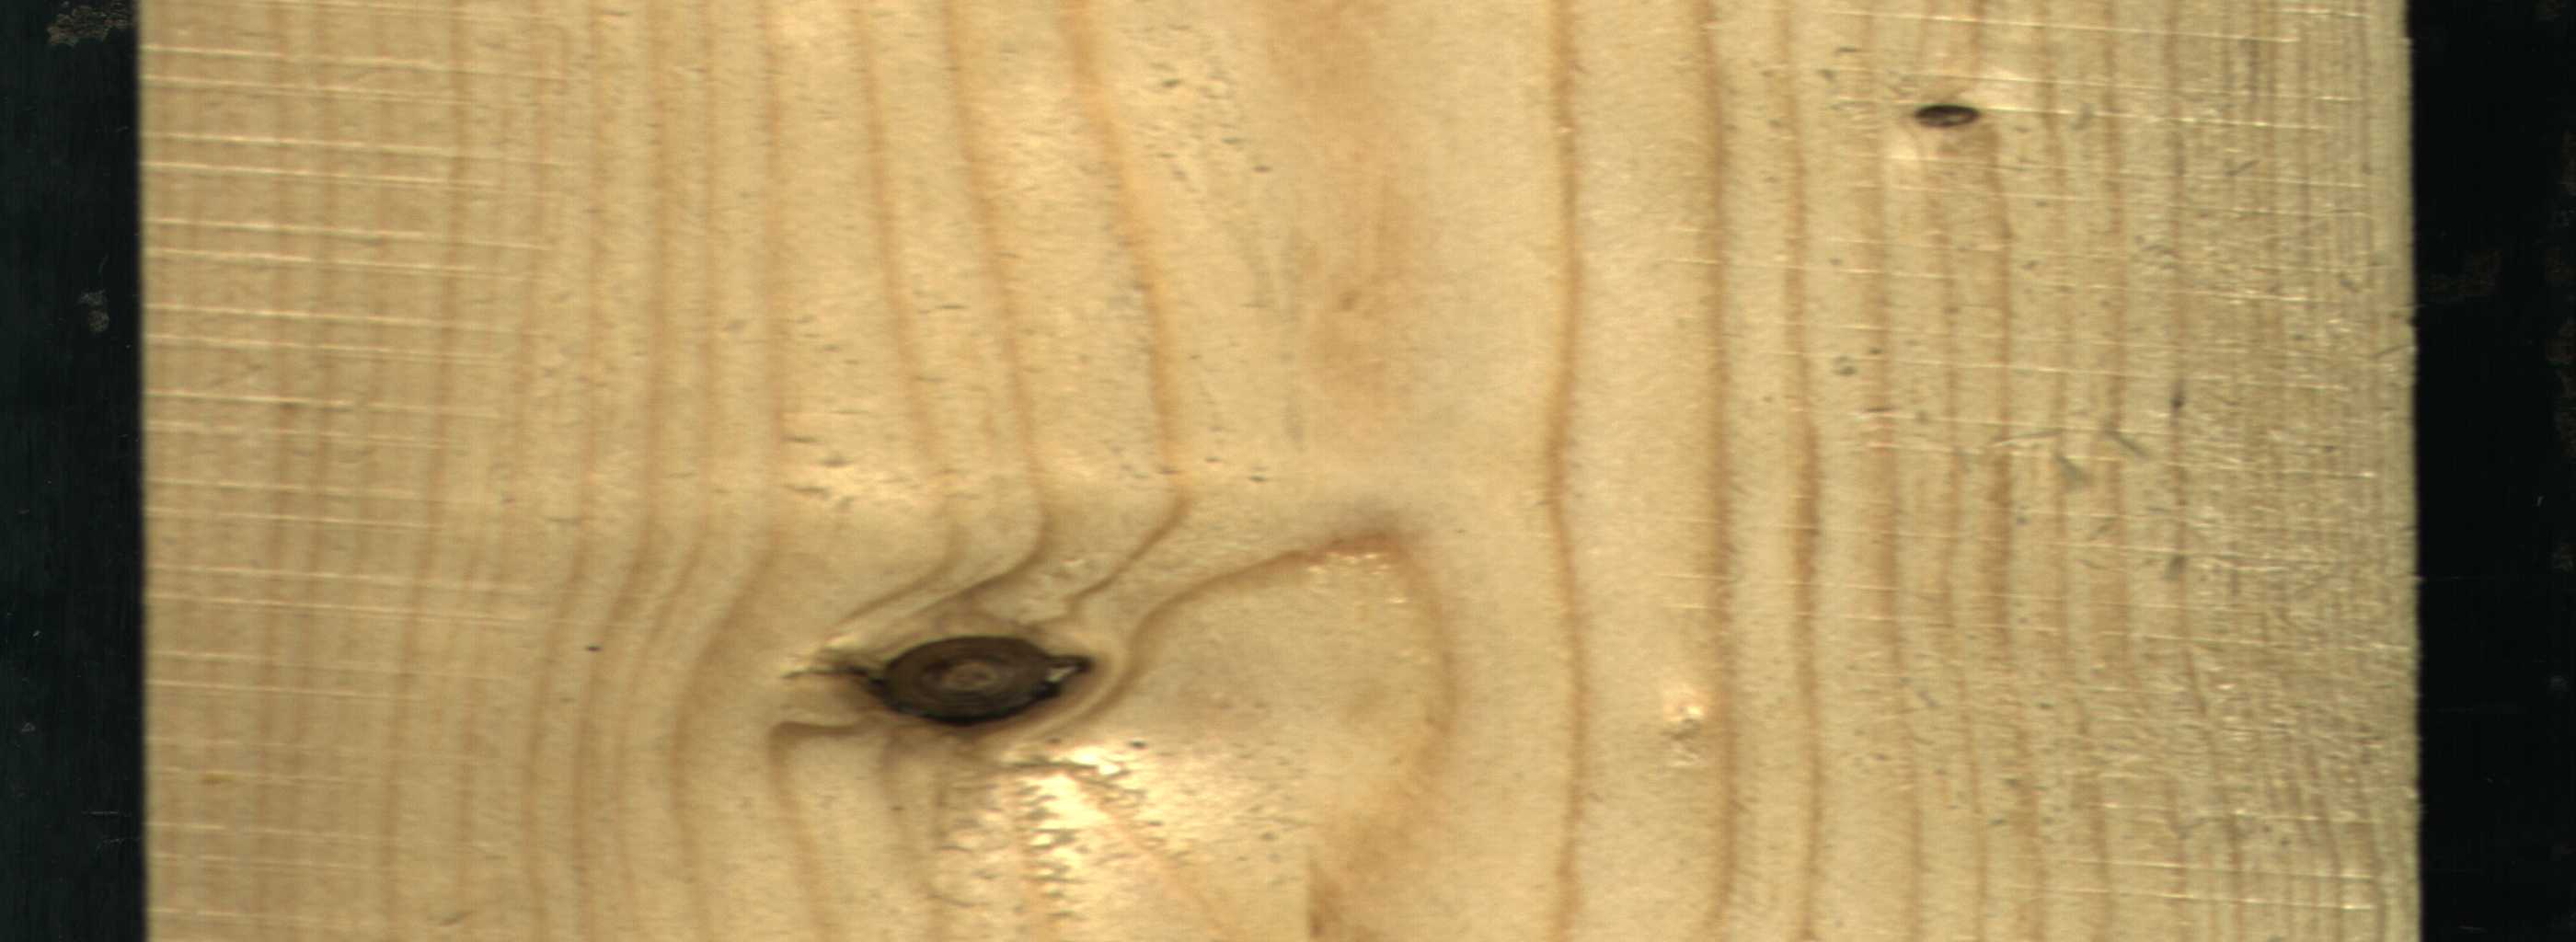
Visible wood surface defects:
Dead_Knot
Dead_Knot